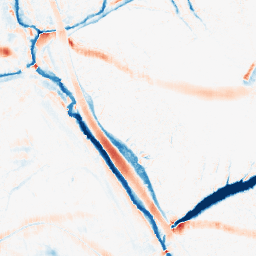
Category: morphological
Decomposition family: morphological_ellipse
Decomposition parameters: operation: average
width: 20
height: 10
Upsampling method: regularized
Upsampling parameters: scale: 2
lambda_reg: 0.01
Upsampling scale: 2